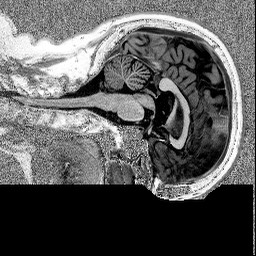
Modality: MP2RAGE
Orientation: sagittal
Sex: female